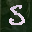
Label: 5